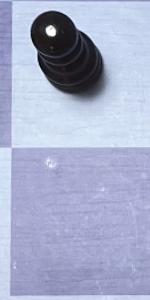
Label: Empty